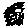
Label: zigzag